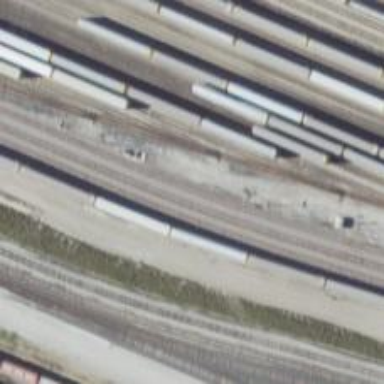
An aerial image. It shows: Railway yard.